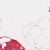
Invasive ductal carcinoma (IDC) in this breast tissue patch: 0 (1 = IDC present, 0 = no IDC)